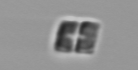
Label: Bacillariophyceae_morphotype1